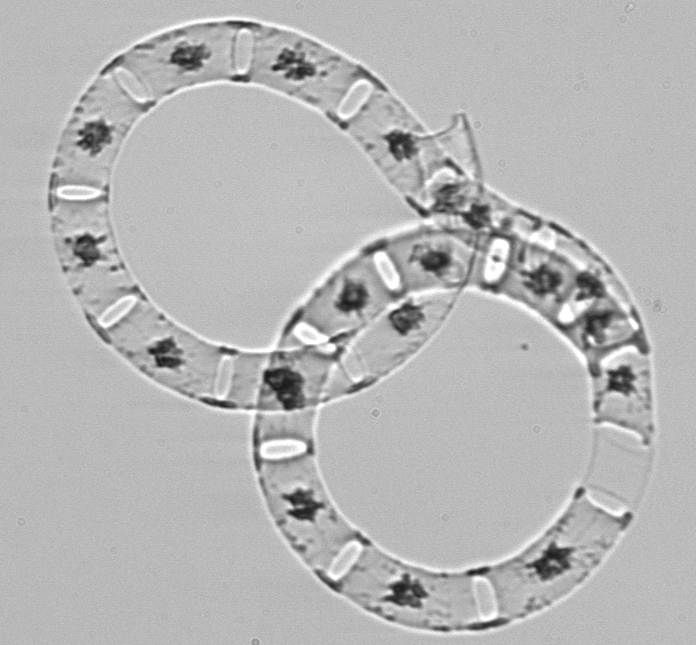
Label: Eucampia